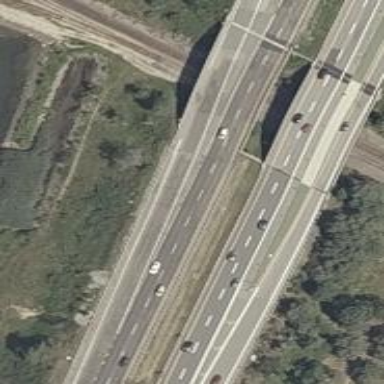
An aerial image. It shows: Asphalt bridge for motorway link.